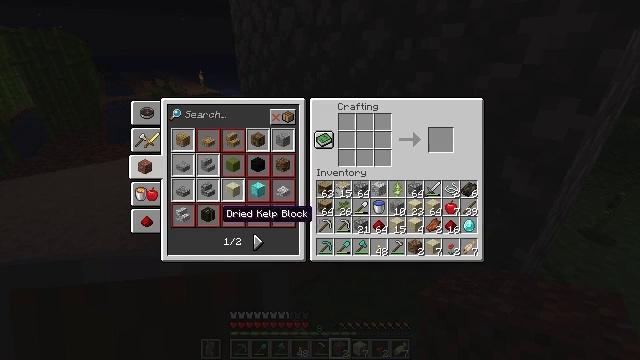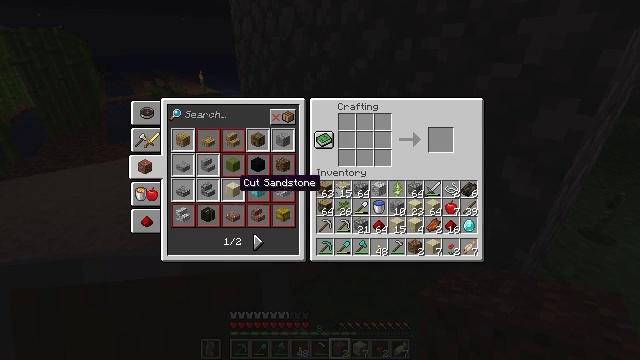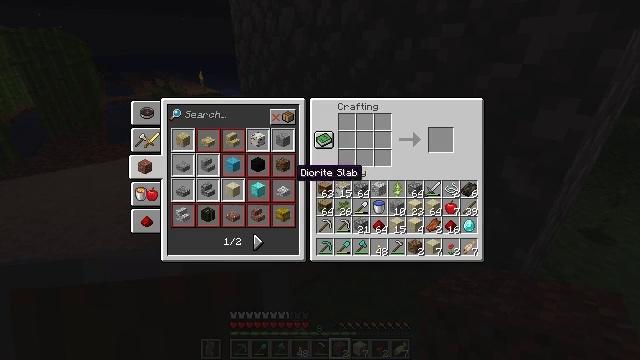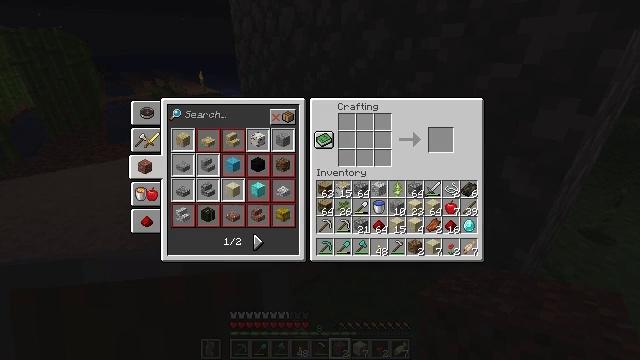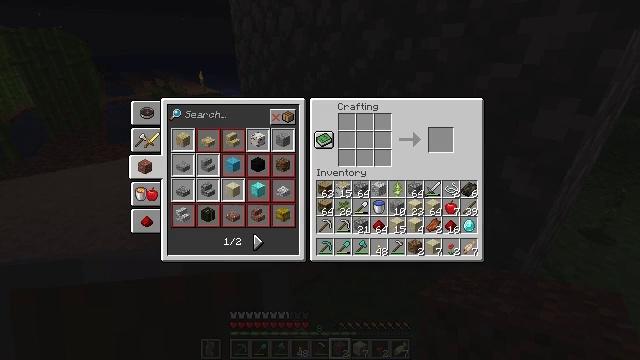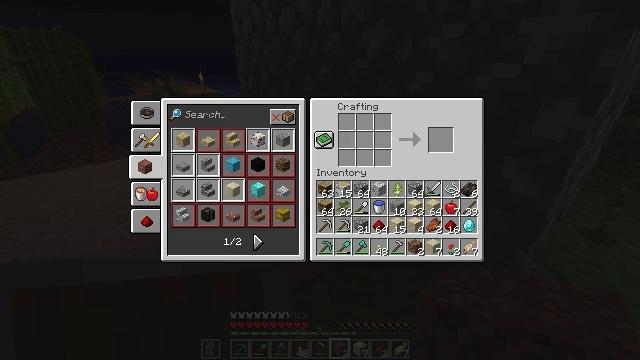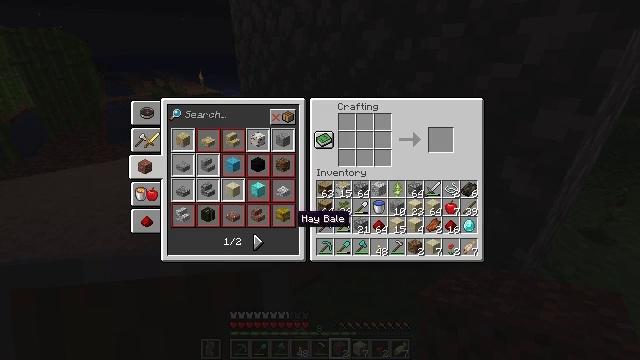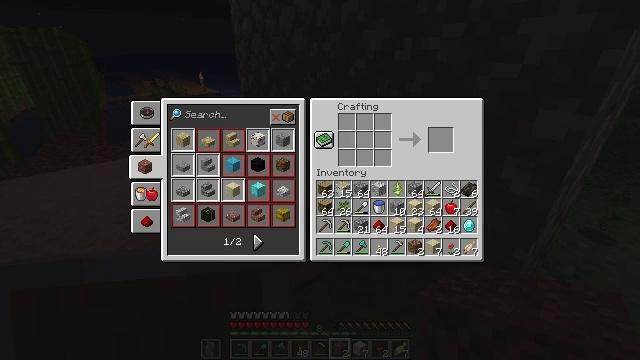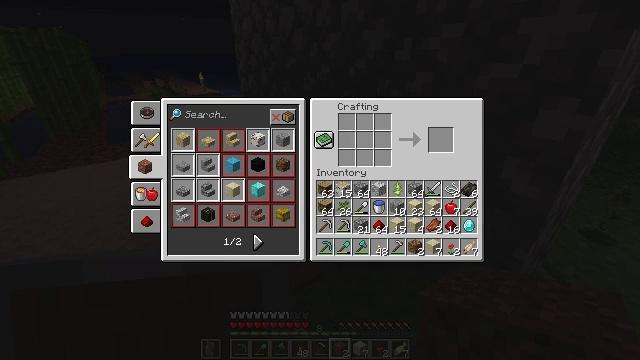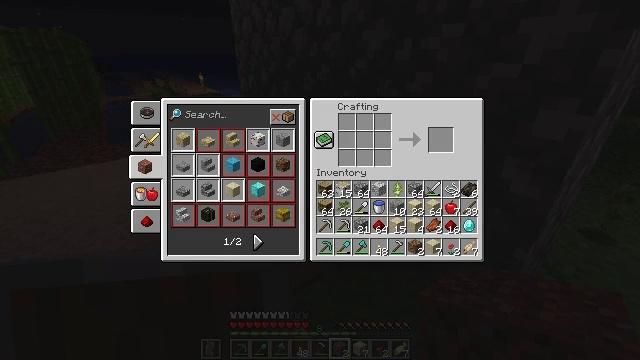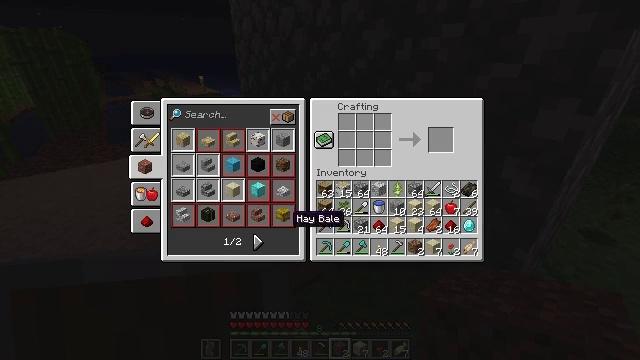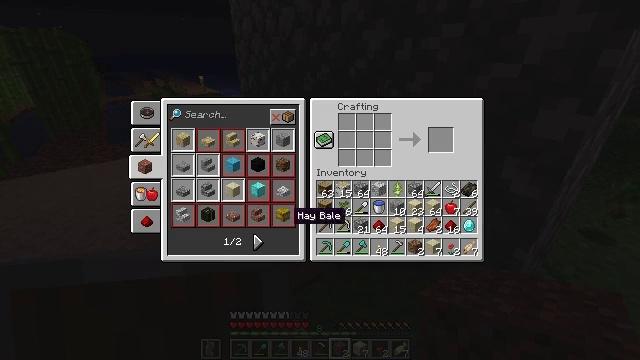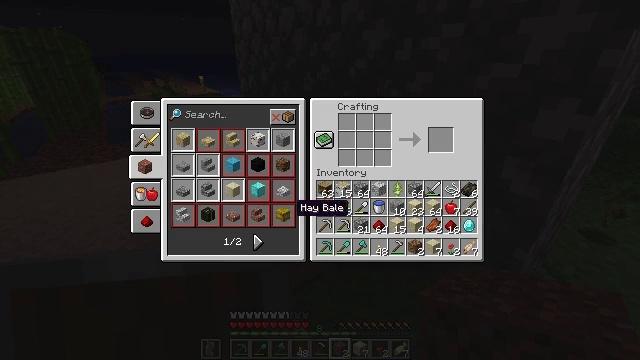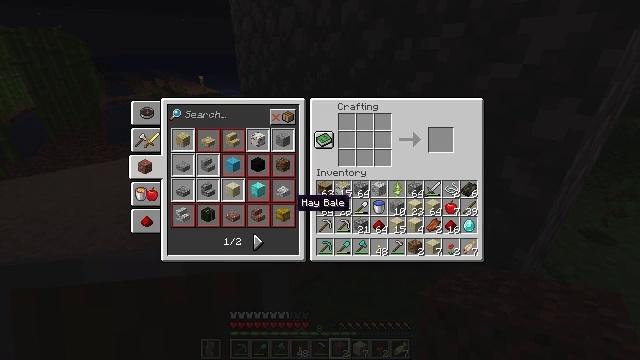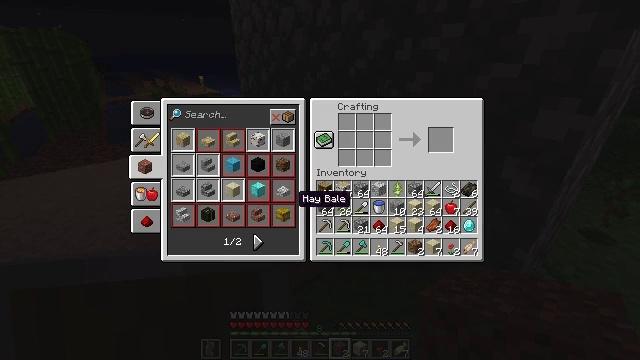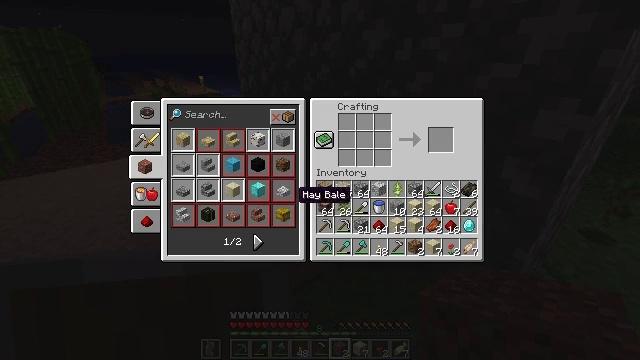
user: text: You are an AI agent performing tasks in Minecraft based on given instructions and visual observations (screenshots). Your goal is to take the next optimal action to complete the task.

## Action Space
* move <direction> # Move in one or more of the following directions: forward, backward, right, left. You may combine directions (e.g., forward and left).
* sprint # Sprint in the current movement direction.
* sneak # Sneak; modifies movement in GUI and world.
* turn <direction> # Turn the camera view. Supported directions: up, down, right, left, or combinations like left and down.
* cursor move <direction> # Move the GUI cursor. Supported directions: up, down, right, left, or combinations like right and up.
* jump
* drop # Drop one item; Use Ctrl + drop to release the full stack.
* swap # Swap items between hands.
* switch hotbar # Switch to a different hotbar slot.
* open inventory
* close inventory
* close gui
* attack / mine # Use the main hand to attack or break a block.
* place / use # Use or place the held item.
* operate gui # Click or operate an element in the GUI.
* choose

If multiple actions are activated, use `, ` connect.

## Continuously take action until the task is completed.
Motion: motion action
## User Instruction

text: Open a crafting table to craft a sandstone wall.
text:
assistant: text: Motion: open gui
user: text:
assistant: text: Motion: cursor move right and up
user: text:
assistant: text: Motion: cursor move right and down
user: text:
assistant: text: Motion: no_op
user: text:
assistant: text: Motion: cursor move down
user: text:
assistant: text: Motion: no_op
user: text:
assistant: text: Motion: no_op
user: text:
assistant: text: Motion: no_op
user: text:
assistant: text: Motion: no_op
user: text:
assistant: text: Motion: no_op
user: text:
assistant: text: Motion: no_op
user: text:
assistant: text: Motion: cursor move up
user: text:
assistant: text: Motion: no_op
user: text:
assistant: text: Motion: no_op
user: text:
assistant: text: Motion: no_op
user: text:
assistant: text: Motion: cursor move up
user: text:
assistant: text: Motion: no_op
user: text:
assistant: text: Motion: no_op
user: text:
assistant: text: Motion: no_op
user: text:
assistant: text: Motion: operate gui
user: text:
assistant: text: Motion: operate gui
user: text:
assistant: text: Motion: operate gui
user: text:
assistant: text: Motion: operate gui
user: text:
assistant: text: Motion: no_op
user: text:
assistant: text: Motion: cursor move down
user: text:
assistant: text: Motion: cursor move down
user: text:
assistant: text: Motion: no_op
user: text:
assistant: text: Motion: no_op
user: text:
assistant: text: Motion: no_op
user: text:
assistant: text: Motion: no_op